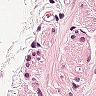
Metastatic tissue present: no